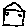
Label: house